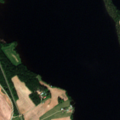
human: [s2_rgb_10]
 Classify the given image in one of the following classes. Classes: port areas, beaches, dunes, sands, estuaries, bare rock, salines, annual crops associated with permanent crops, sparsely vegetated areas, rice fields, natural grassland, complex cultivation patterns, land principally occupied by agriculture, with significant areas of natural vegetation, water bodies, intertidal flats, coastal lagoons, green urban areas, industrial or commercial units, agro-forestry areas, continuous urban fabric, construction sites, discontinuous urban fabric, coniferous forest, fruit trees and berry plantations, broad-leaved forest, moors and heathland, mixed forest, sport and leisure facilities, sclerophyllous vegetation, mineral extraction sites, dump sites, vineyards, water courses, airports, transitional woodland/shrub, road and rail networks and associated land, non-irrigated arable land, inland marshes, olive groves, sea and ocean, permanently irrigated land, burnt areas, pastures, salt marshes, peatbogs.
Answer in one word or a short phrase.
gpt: non-irrigated arable land, land principally occupied by agriculture, with significant areas of natural vegetation, water bodies